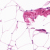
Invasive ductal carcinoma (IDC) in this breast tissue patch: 0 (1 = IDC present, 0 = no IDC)